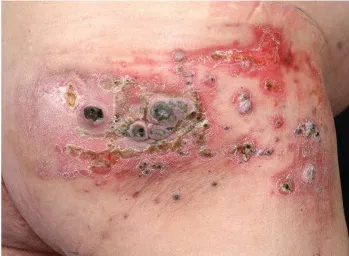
Course of cutaneous melanoma metastases in case 2. January 2019.
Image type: medical_photograph (skin_photograph)